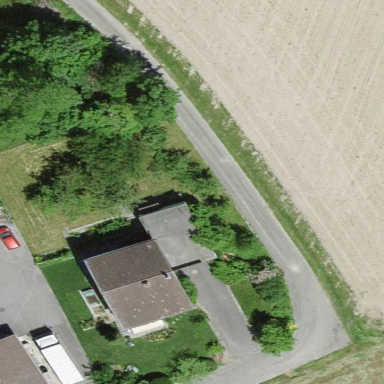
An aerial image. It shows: Farmyard area.